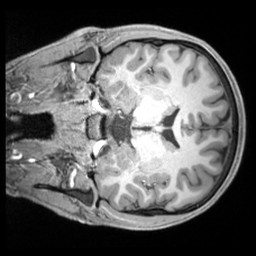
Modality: T1w
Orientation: coronal
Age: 23
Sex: male
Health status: ill
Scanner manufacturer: siemens
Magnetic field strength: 3 T
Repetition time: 2.2 s
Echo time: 0.00218 s